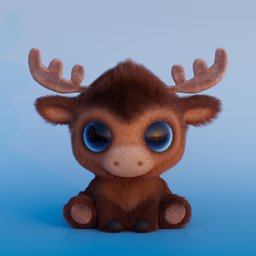
Label: animals